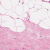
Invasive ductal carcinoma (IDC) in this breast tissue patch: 0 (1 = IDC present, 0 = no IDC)